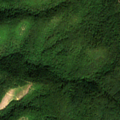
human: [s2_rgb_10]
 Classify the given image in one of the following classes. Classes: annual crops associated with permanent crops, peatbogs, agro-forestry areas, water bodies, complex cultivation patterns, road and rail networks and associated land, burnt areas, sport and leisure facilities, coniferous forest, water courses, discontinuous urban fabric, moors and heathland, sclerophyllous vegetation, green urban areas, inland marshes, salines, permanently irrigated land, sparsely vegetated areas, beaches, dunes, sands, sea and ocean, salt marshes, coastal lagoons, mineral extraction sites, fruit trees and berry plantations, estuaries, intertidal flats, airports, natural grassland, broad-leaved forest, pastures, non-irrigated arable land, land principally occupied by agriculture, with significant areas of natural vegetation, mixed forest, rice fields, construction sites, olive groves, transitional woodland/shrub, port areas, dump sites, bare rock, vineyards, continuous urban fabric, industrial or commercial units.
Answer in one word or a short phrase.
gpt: broad-leaved forest, mixed forest